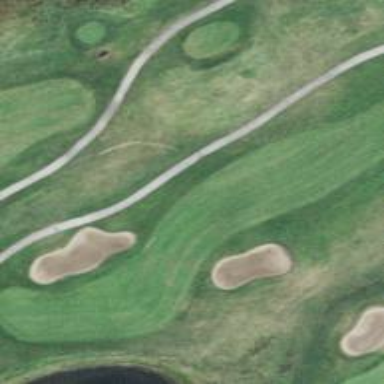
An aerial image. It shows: Area labeled as out of bounds on golf course.